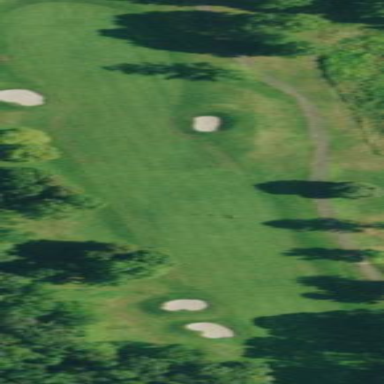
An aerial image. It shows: Grassy area designated as golf fairway.